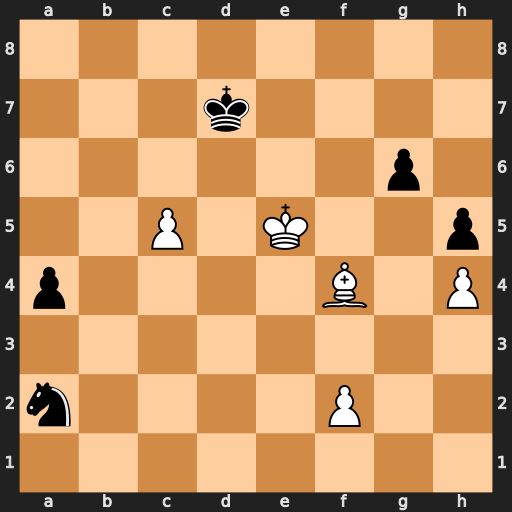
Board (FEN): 8/3k4/6p1/2P1K2p/p4B1P/8/n4P2/8
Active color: w
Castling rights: -
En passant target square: -
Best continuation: Bd2 Kc6 Kd4